Field crop: tomato
Growth stage: 1
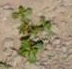
Species: portulaca